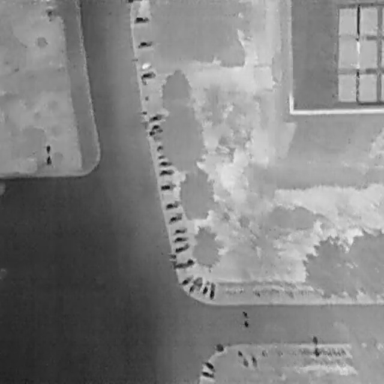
There are 19 objects shown in the infrared image, including 17 Bicycles, and two People.